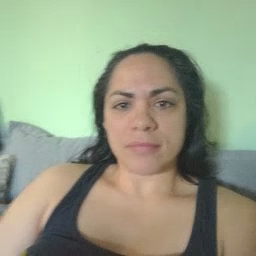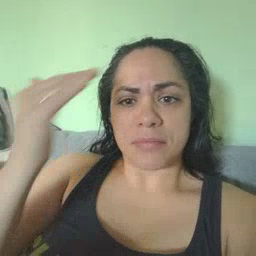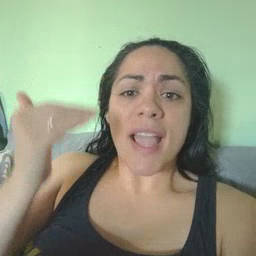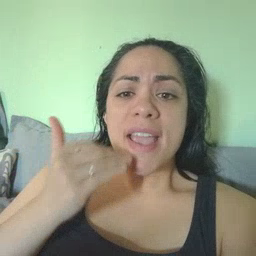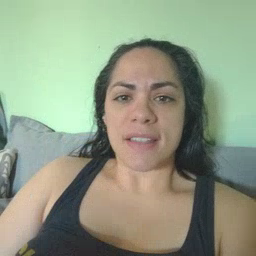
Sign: head